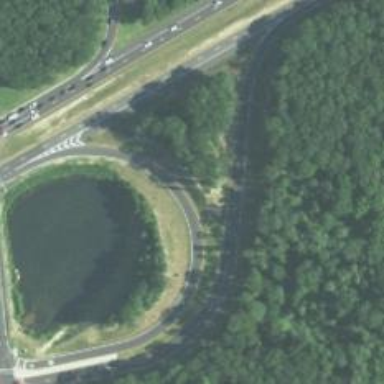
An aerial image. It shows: Trunk link highway.